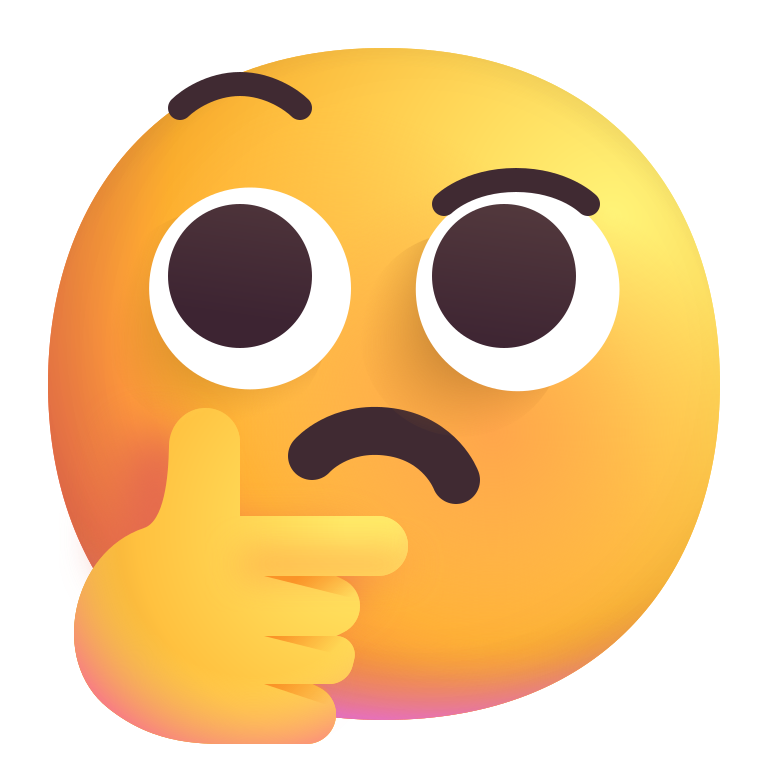
thinking face color